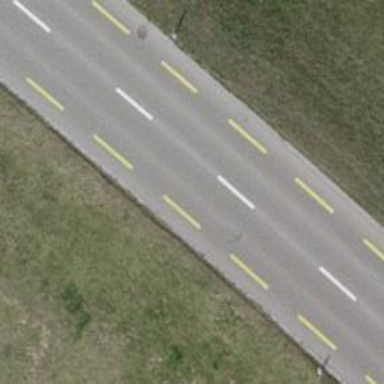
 featuring soft lane designated for cyclists."